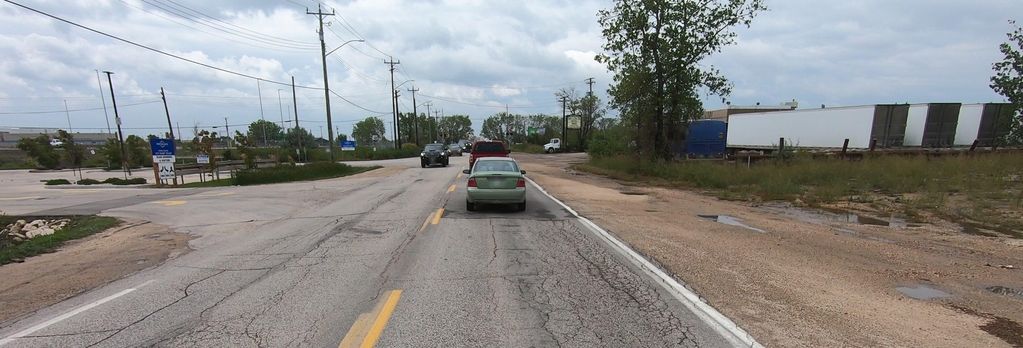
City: winnipeg